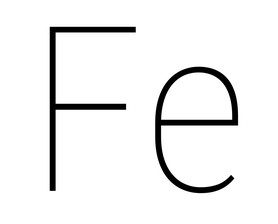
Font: Roboto_Condensed_Thin